Interaction volume radius: 5 \u00c5
Interaction volume height: 25 \u00c5
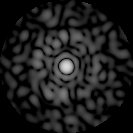
Disorder parameter: 0.8291